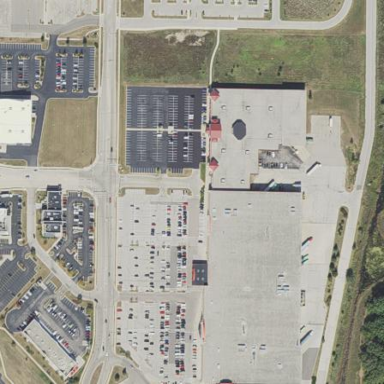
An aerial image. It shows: Retail area.